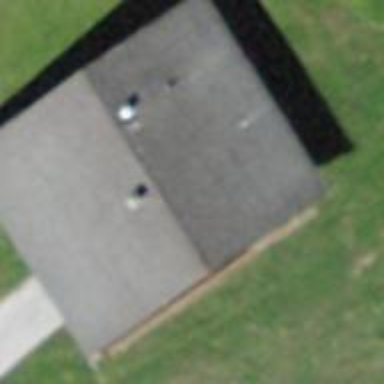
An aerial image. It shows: Detached building with gabled roof.